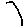
Label: flower